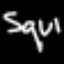
Label: squiggle